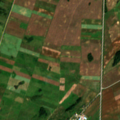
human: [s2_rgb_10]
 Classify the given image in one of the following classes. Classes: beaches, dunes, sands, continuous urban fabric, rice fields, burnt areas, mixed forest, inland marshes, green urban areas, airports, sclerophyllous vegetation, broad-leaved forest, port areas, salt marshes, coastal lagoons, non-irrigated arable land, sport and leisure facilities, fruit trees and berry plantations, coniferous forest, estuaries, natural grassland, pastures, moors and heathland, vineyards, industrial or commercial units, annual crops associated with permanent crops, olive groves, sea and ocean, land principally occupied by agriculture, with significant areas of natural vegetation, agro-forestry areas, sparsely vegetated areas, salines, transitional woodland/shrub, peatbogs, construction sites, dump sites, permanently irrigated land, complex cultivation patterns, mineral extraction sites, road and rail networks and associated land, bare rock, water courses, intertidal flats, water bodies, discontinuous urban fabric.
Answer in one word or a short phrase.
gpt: industrial or commercial units, non-irrigated arable land, complex cultivation patterns, land principally occupied by agriculture, with significant areas of natural vegetation